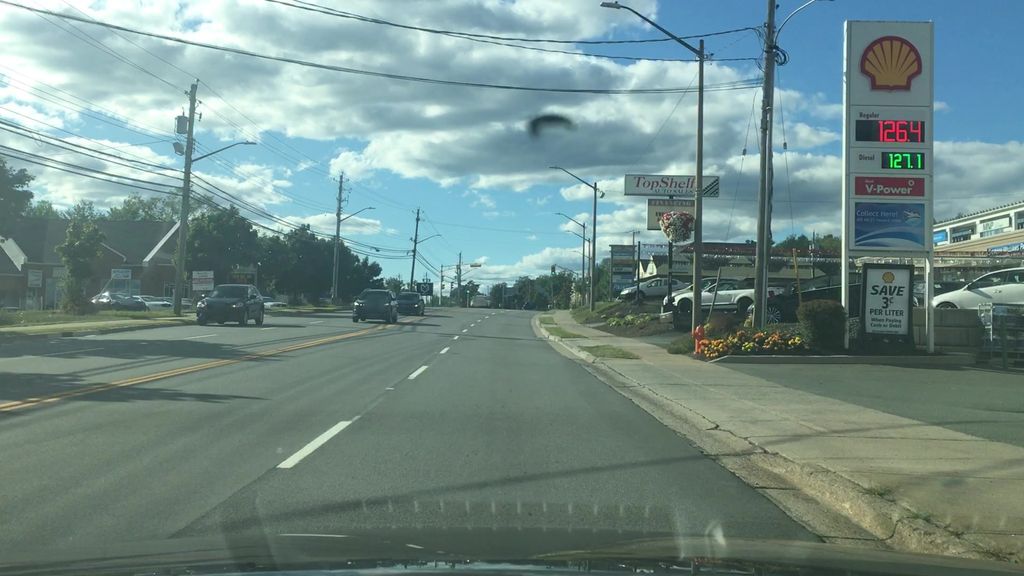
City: halifax